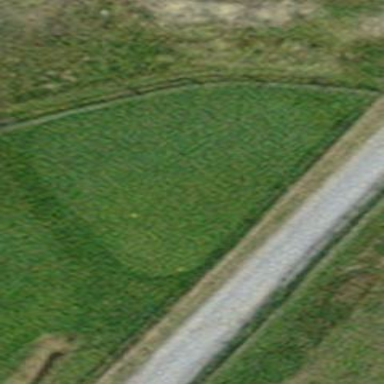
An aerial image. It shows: Grass area designated as golf tee.